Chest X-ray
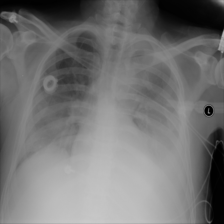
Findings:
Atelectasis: negative
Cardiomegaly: negative
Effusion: positive
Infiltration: negative
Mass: negative
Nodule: negative
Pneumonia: negative
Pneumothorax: negative
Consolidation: negative
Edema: negative
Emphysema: negative
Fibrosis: negative
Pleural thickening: negative
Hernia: negative